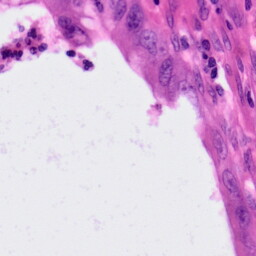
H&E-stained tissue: Colon